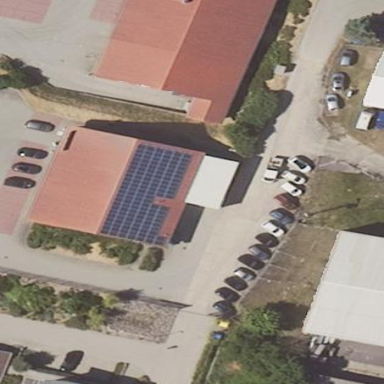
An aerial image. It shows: Commercial building.